Field crop: maize
Growth stage: 2
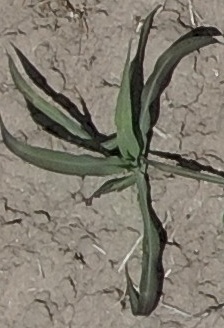
Species: sorghum